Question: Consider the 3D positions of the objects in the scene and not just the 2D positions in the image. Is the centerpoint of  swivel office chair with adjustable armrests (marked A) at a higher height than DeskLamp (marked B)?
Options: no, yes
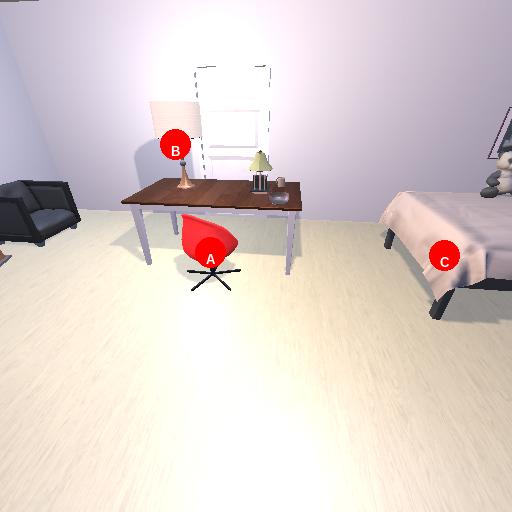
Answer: no